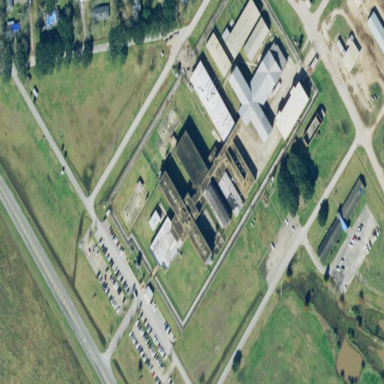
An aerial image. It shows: Prison.